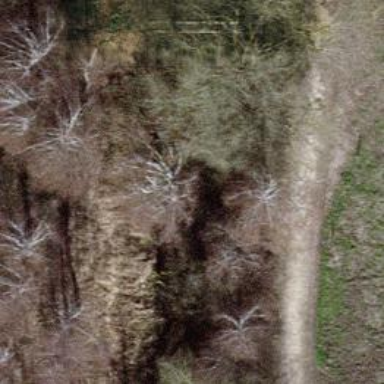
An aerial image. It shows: Path on bridge.